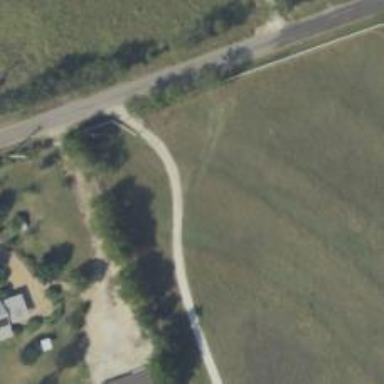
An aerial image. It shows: Driveway leading to service road.